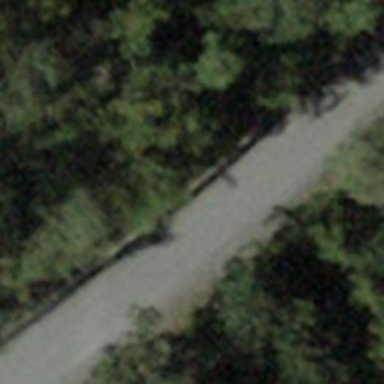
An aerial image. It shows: Asphalt cycleway.